Question: I've got a simple backend build on with authorization (restify-oauth2 plugin).
I've got a problem requesting a token. When I call POST method with my REST client, everything works correctly and I get 'access_token' and 'token_type'.
The problem occurs when I try to do the same thing in my frontend aplication made in .
Here's my code:
'''
var req = {
method: 'POST',
url: 'http://localhost:8080/token',
headers: headers,
data: {},
params: {grant_type: "client_credentials"}
};
$http(req).success(function(data, status, headers, config){
console.log('success');
}).error(function(data, status, headers, config){
console.log('error');
});
'''
So as you can see, 'grant_type' parameter is provided. But still the server responds with:
'''
{"error":"invalid_request","error_description":"Must specify grant_type field."}
'''
And here's devtools screenshot:

How do I need to change my request to make it work?
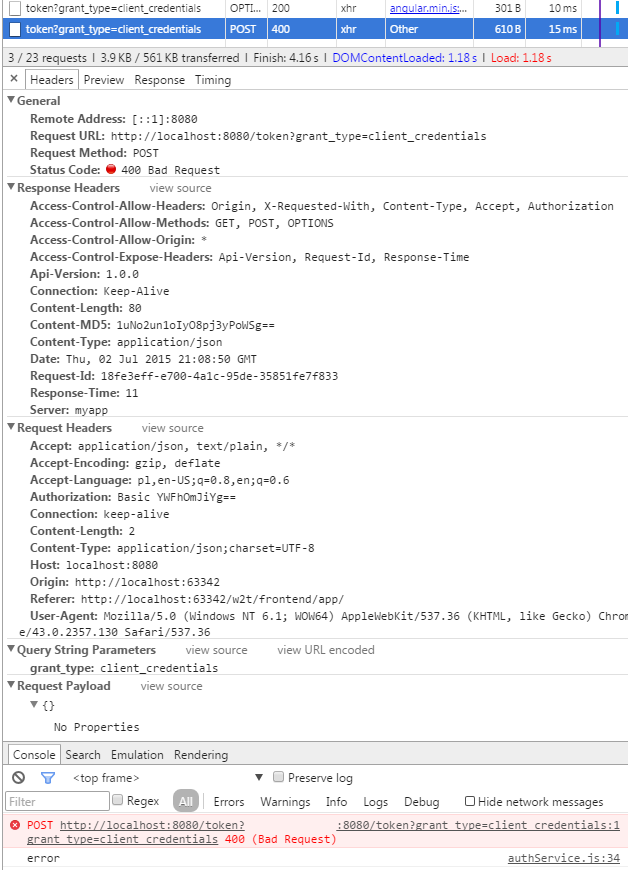
Answer: I finally solved it. The thing is that grant_type field must be passed inside a request body, not in the parameters.
Working request code:
'''
var req = {
method: 'POST',
url: 'http://localhost:8080/token',
headers: headers,
data: "grant_type=client_credentials"
};
$http(req).success(function(data, status, headers, config){
console.log('success');
}).error(function(data, status, headers, config){
console.log('error');
});
'''